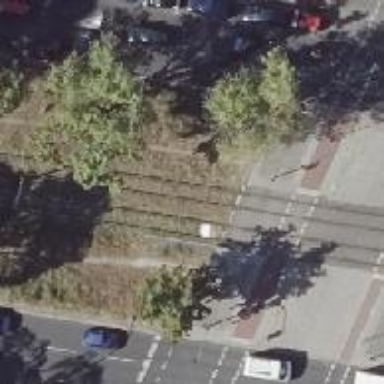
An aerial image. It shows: Footway that serves as traffic island.